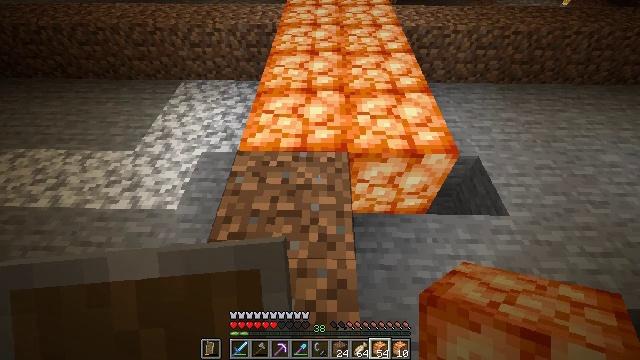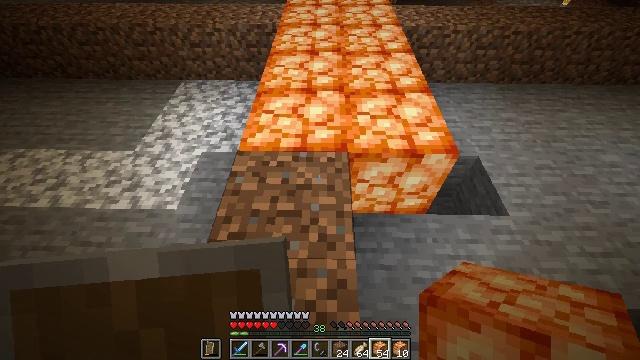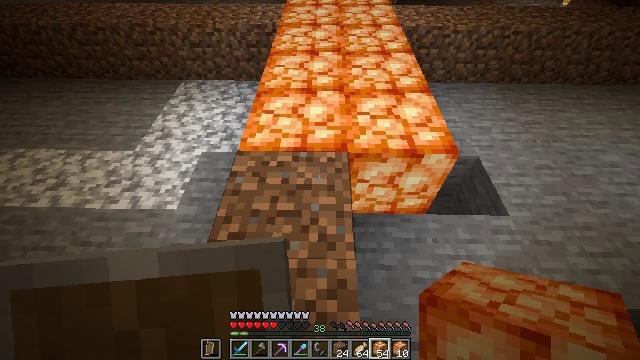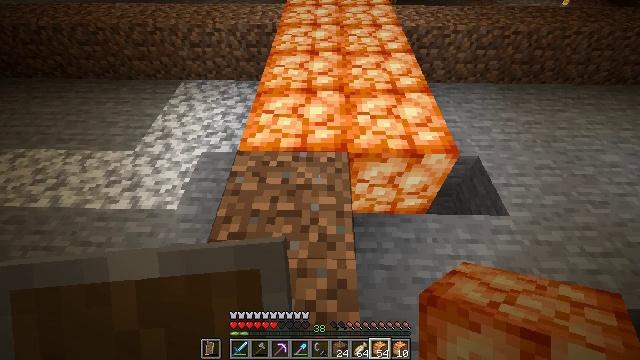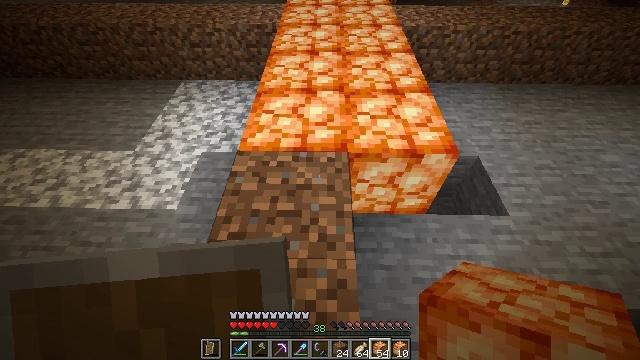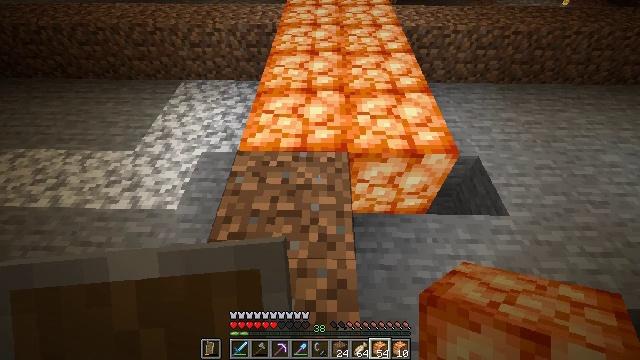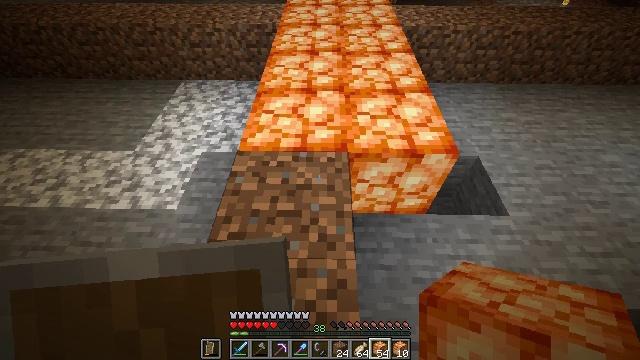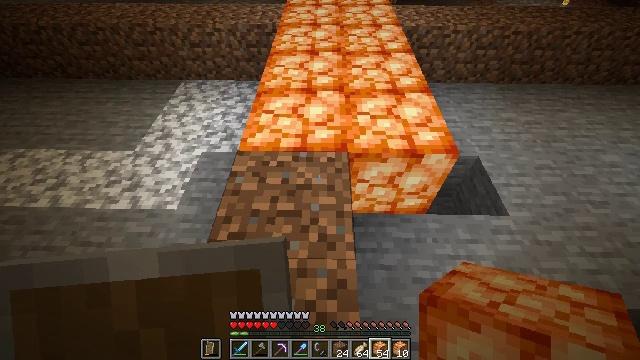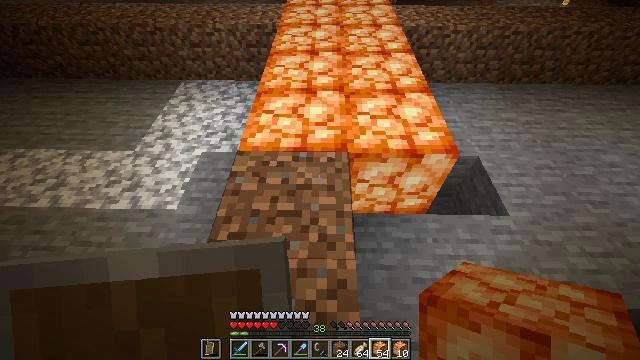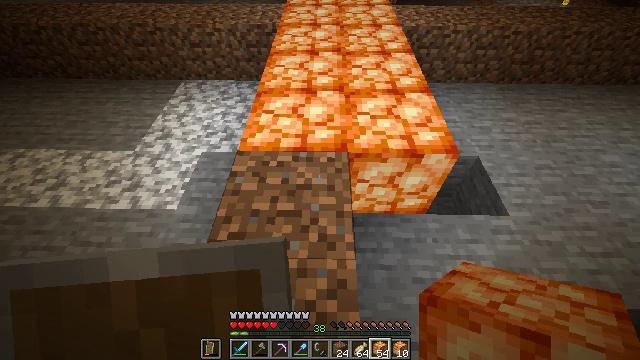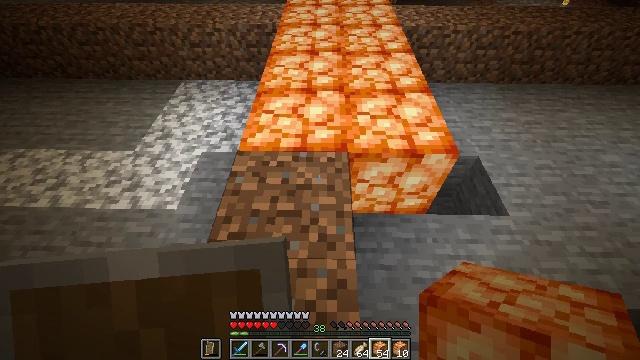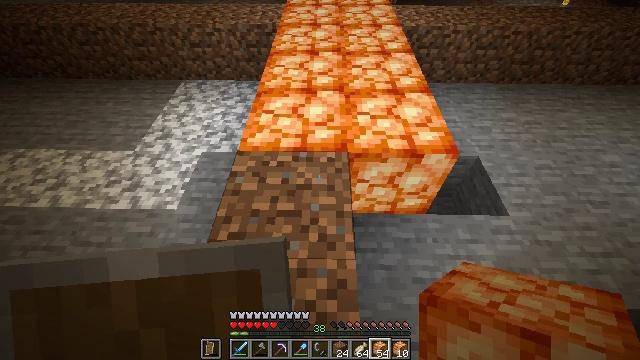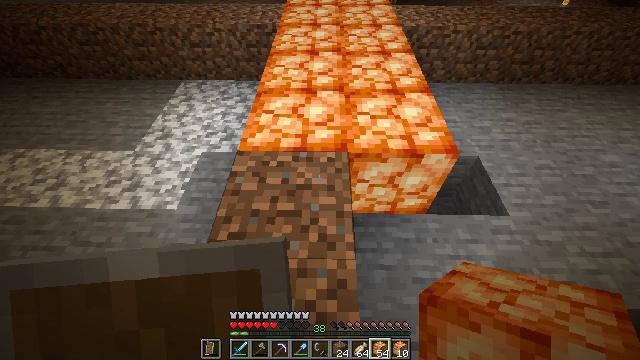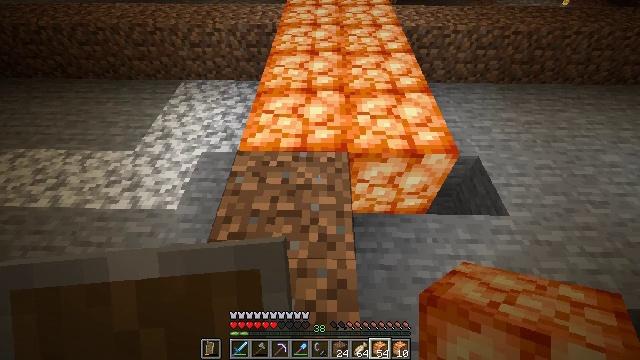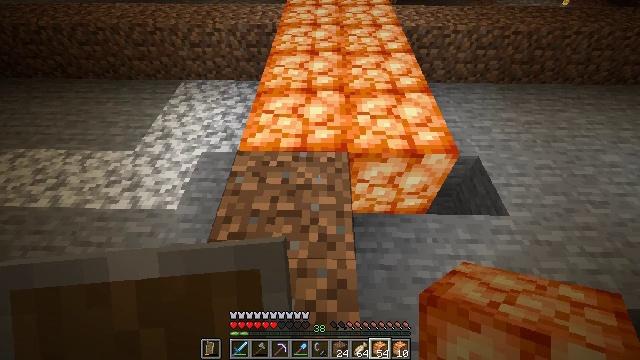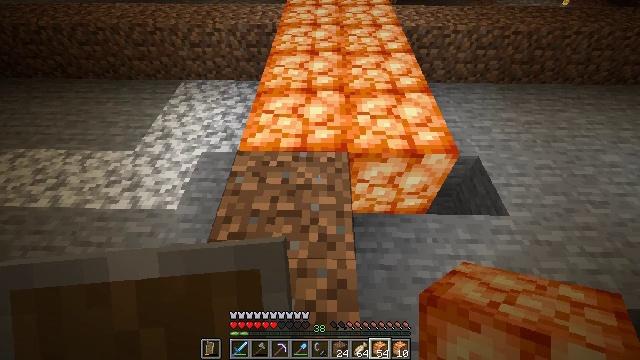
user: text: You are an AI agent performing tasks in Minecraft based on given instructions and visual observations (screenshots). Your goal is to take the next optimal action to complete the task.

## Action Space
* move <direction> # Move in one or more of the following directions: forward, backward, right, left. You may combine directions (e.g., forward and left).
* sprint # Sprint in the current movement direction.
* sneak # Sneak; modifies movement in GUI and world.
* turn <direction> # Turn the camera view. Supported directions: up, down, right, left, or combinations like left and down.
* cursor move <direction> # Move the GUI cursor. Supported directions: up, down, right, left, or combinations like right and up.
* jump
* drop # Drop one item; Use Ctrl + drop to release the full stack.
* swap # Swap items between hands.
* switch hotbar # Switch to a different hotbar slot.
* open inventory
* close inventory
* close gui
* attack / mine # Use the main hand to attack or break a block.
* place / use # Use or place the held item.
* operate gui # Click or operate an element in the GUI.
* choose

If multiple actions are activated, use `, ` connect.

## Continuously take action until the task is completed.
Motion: motion action
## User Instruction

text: Collect the shroomlight block.
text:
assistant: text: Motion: no_op
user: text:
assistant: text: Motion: no_op
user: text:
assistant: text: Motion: no_op
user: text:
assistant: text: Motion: no_op
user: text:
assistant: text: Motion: no_op
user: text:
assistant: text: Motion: no_op
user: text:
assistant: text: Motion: no_op
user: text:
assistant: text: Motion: no_op
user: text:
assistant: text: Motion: no_op
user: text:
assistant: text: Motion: no_op
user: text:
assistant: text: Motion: no_op
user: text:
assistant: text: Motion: no_op
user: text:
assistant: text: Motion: no_op
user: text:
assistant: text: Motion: no_op
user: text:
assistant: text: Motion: no_op
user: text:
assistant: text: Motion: no_op
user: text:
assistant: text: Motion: no_op
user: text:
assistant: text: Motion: no_op
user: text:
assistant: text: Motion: no_op
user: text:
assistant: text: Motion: no_op
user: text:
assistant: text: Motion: no_op
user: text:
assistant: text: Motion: no_op
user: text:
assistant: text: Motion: move forward
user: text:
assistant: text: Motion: move forward
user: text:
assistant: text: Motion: move forward
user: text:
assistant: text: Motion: move forward
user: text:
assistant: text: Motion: move forward
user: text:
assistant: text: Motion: move forward
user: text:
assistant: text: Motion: move forward, turn up
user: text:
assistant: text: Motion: move forward